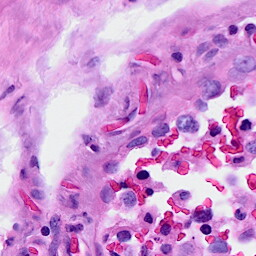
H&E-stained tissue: Breast